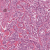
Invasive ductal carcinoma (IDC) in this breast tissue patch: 1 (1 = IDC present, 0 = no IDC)